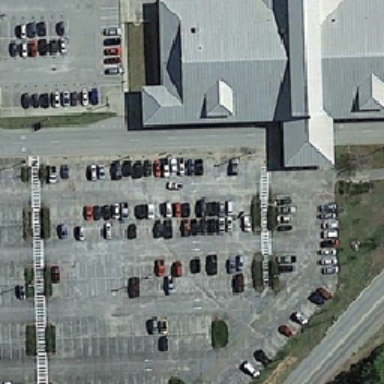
Trapezoid parking including black cars is near the grey building .